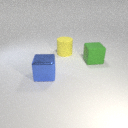
large blue metal cube in front of large yellow rubber cylinder